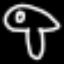
Label: mushroom